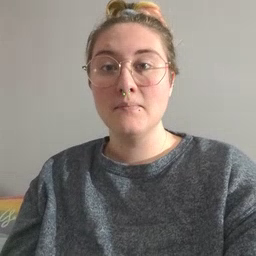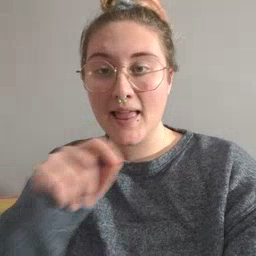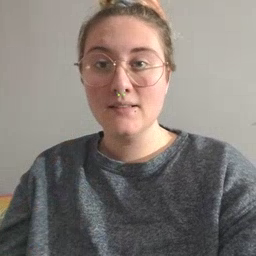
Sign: pen